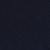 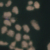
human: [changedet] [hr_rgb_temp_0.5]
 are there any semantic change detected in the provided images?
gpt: An island was realized in the middle of the sea.